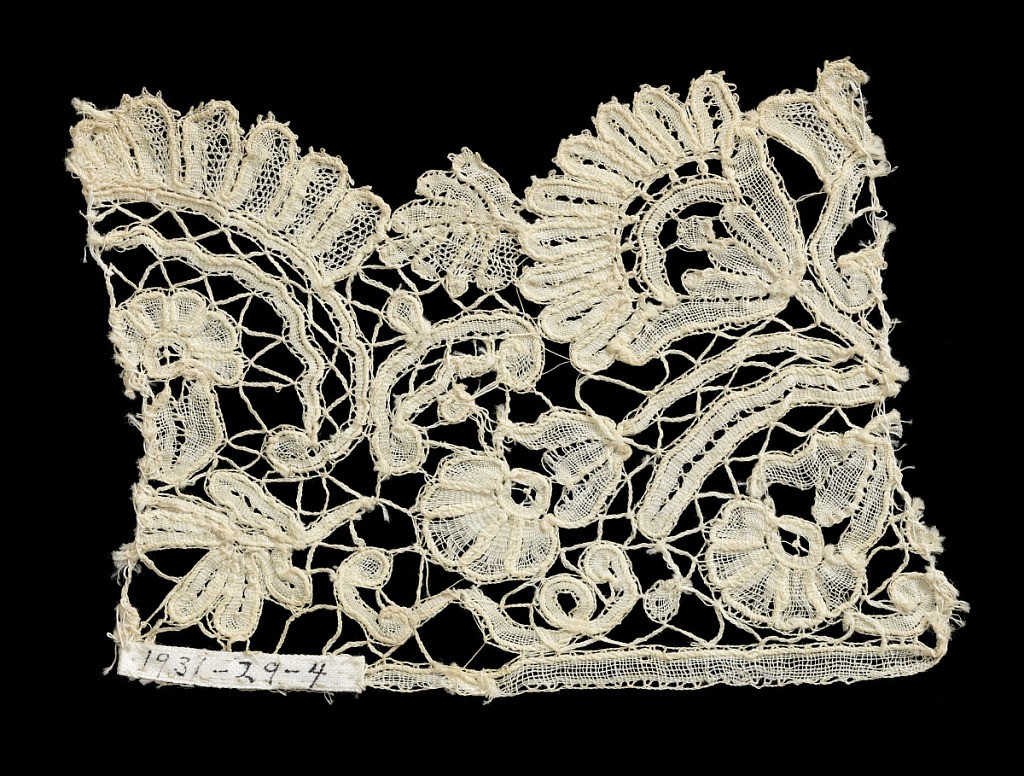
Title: Fragment
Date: late 19th century
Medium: linen Technique: Brussels-style bobbin lace
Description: Edging with small piece of insertion attached. Pattern of conventionalized flowers and leaves.